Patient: sex M, age 58
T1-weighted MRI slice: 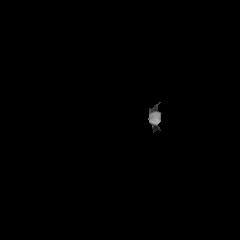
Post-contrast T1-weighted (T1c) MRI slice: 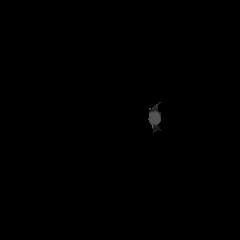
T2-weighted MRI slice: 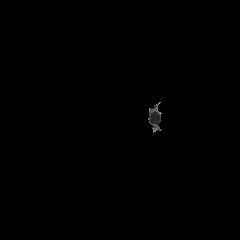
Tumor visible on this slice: no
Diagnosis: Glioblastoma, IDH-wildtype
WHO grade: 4